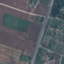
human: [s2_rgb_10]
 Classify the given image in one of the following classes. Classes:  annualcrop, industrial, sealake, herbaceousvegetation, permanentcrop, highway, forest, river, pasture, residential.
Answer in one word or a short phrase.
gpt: Highway